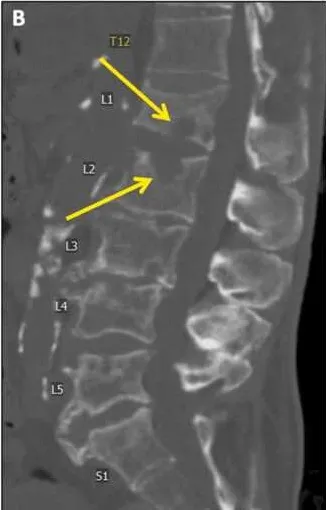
Discitis-osteomyelitis changes on CT. A CT L-spine from August 2022. Shows new prominent erosive endplate changes at L1-L2 (arrows) and some erosion at L3-L4, concerning for discitis-osteomyelitis.
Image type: radiology (ct)